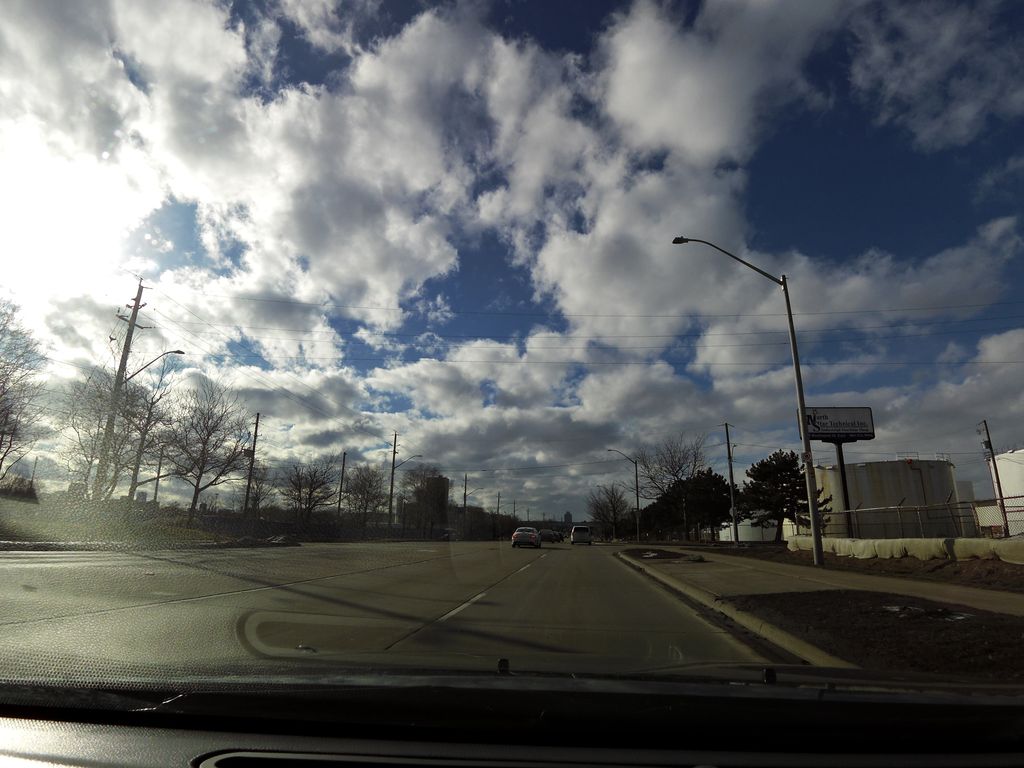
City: hamilton